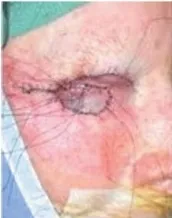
C) The defect was closed using a tarsoconjunctival flap and a full-thickness skin graft.
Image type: medical_photograph (other_medical_photograph)